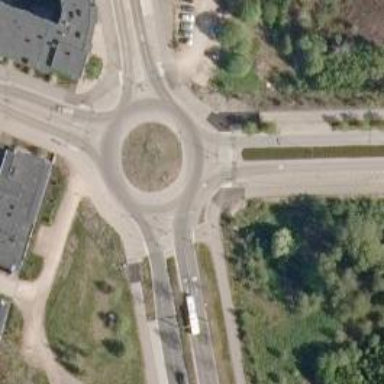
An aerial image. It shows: Asphalt cycleway.